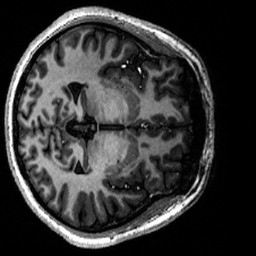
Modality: T1w
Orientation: axial
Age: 22
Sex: female
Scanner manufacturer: siemens
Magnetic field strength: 6.98 T
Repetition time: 6 s
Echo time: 0.00299 s